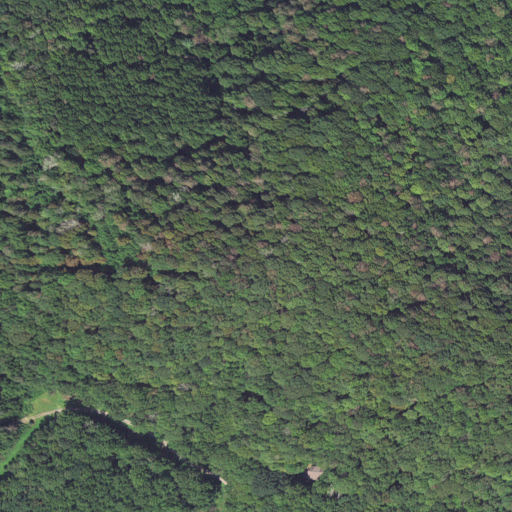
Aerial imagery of mountain in North Carolina named Rocky Knob containing deciduous forest and open development